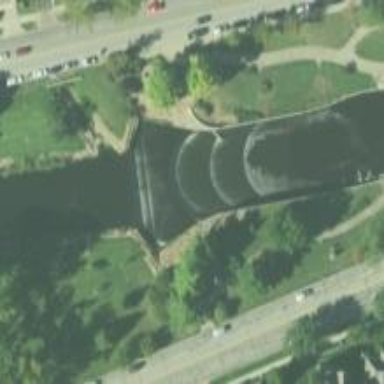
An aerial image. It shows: Weir in waterway.